Рассмотрим нелинейный элемент (рис.1.) такой, что при протекании через него тока в направлении от $A$ к $B$ зависимость напряжения $U_{AB}$ от силы тока $I$ описывается формулой $$U_{AB}=U_1+\displaystyle\frac{A}{I}{,} $$ где $U_1>0$ и $A>0$.  Если сила тока, текущего через элемент, равна нулю, то напряжение на нём может принимать любые значения. В противоположном направлении электрический ток протекать не может. На рис.2 качественно представлена ВАХ нелинейного элемента. В данной задаче рассматриваются две электрические цепи, содержащие данный нелинейный элемент.
$\textbf{Часть 1.}$ Электрическая цепь, схема которой приведена на рис.3, состоит из источника постоянного напряжения с пренебрежимо малым внутренним сопротивлением, резистора с сопротивлением $R$ и нелинейного элемента с известными параметрами $U_1$ и $A$.
$\textbf{Часть 2.}$ Электрическая цепь, схема которой приведена на рис.4, состоит из источника постоянного напряжения $U_0$ с пренебрежимо малым внутренним сопротивлением, резистора с сопротивлением $R$, конденсатора ёмкостью $C=10~\text{мФ}$ и нелинейного элемента, для которого $U_1=2~\text{В}$.  Изначально конденсатор не заряжен. Затем в результате кратковременного внешнего воздействия в цепи начинает протекать электрический ток. На рис.5 ниже представлен график зависимости напряжения на конденсаторе $U_C$ от силы тока в цепи $I$.  Точка 1 соответствует моменту времени начала протекания тока, точка 2 – достижению максимального напряжения на конденсаторе, а пунктирная линия 23 – прекращению протекания в цепи электрического тока.
При каких значениях напряжения источника $U_0$ в цепи может протекать постоянный электрический ток?
Найдите $U_0$, $R$ и $A$.
Найдите количество теплоты $Q_R$, выделившееся на резисторе за все время протекания тока в цепи.
Определите время $\tau$, в течение которого в цепи протекал ток.
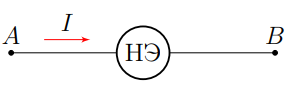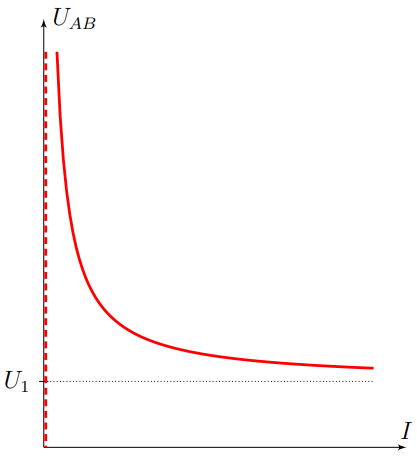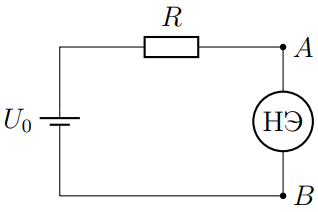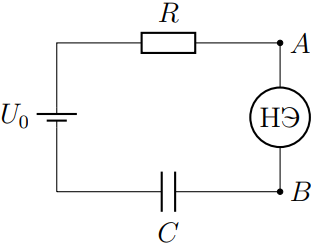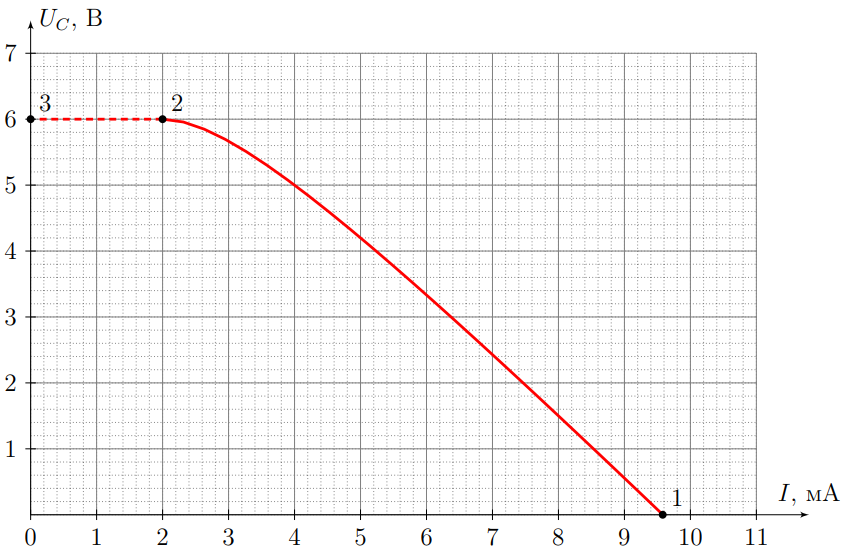
При каких значениях напряжения источника $U_0$ в цепи может протекать постоянный электрический ток?
Решение: Из второго закона Кирхгофа для цепи следует: $$U_0=IR+U_1+\displaystyle\frac{A}{I}{,} $$ откуда: $$I^2R-(U_0-U_1)I+A=0{.} $$ Для существования корней квадратного уравнения его дискриминант должен быть неотрицательным. Учитывая, что $I>0$, получим: $$U_0\geq{U_1+2\sqrt{AR}} $$

Найдите $U_0$, $R$ и $A$.
Решение: Из второго закона Кирхгофа для цепи получим: $$U_0=IR+U_1+\displaystyle\frac{A}{I}+U_C{,} $$ откуда: $$U_C=U_0-U_1-IR+\displaystyle\frac{A}{I}{.} $$ Пусть $I_1\approx{9{,}6~\text{мА}}$ – сила тока в цепи в точке 1. Тогда: $$I^2_1R-I_1(U_0-U_1)+A=0{.} $$ Пусть $U_{max}\approx{6~\text{В}}$ – максимальное напряжение на конденсаторе, а $I_2\approx{2~\text{мА}}$ – соответствующая ему сила тока в цепи. Максимум напряжения на конденсаторе соответствует минимуму выражения $IR+\frac{A}{I}$, достигающемуся при равенстве слагаемых, т.е $$I_2=\sqrt{\frac{A}{R}}{.} $$ Для $U_{max}$ находим: $$U_{max}=U_0-U_1-2\sqrt{AR} $$ Подставив $U_0-U_1=U_{max}+2\sqrt{AR}$ в уравнение относительно $I_1$, получим: $$I^2_1R-I_1U_{max}-2I_1\sqrt{AR}+A=0{.} $$ Выражая $A$ из уравнения относительно $I_2$: $$\left(I_1-I_2\right)^2R=I_1U_{max} $$ Получим ответы:
Ответ: $$R=\displaystyle\frac{I_1U_{max}}{\left(I_1-I_2\right)^2}\approx{997~\text{Ом}}\quad A=\displaystyle\frac{I_1I^2_2U_{max}}{\left(I_1-I_2\right)^2}\approx{3{,}99~\text{мВт}}\quad U_0=U_1+U_{max}+\displaystyle\frac{2I_1I_2U_{max}}{\left(I_1-I_2\right)^2}\approx{11{,}99~\text{В}} $$

Найдите количество теплоты $Q_R$, выделившееся на резисторе за все время протекания тока в цепи.
Решение: Перейдём к количеству теплоты, выделившемуся на резисторе. За малый промежуток времени $\Delta{t}$: $$\Delta{Q}_R=I^2R\Delta{t}=RI\Delta{q}_C=RCI\Delta{U}_C\Rightarrow{Q_R=RCS} $$ где $S$ – площадь под графиком $I(U_C)$ в процессе зарядки конденсатора. $$\large{\textbf{Первое решение}} $$ Найдём $S$ непосредственным вычислением, проведя касательную к графику в точке 1, а затем из площади трапеции вычтем площадь области между касательной и графиком. Получим: $$S\approx{(37{,}1-38{,}3)~\text{мВт}} $$ откуда: $$\large{\textbf{Второе решение}} $$ Данный результат может быть получен аналитически. Для этого заметим, что: $$Q_R=RC\int\limits_{0}^{U_{max}}IdU_C=RC\left(I_2U_{max}+\int\limits_{I_2}^{I_1}U_CdI\right) $$ Подставим зависимость $U_C(I)$ в подынтегральное выражение и получим: $$Q_R=RC\left(I_2U_{max}+\int\limits_{I_2}^{I_1}\left(U_0-U_1-IR+\displaystyle\frac{A}{I}\right)dI\right) $$ Интегрируя, находим:
Ответ: $$Q_R=(370-383)~\text{мДж} $$  $$\large{\textbf{Второе решение}} $$ Данный результат может быть получен аналитически. Для этого заметим, что: $$Q_R=RC\int\limits_{0}^{U_{max}}IdU_C=RC\left(I_2U_{max}+\int\limits_{I_2}^{I_1}U_CdI\right) $$ Подставим зависимость $U_C(I)$ в подынтегральное выражение и получим: $$Q_R=RC\left(I_2U_{max}+\int\limits_{I_2}^{I_1}\left(U_0-U_1-IR+\displaystyle\frac{A}{I}\right)dI\right) $$ Интегрируя, находим:
Ответ: $$Q_R=RC\left(I_2U_{max}+(U_0-U_1)(I_1-I_2)-\frac{R(I^2_1-I^2_2)}{2}-A\ln{\left(\frac{I_1}{I_2}\right)}\right)\approx{(376-377)~\text{мДж}} $$

Определите время $\tau$, в течение которого в цепи протекал ток.
Решение: $$\large{\textbf{Первое решение}} $$ Запишем закон сохранения энергии в системе: $$A_{ист}=Q_R+Q_{Н.Э}+W_C{,} $$ где $Q_R$ и $Q_{Н.Э}$ – количества теплоты, выделившиеся на резисторе и нелинейном элементе соответственно. Работа источника и энергия конденсатора равны соответственно: $$A_{ист}=U_0q_C=CU_0U_{max}\qquad W_C=\frac{CU^2_{max}}{2} $$ Рассмотрим малый промежуток времени $dt$. За это время на нелинейном элементе выделилось количество теплоты $dQ_\text{Н.Э}$, равное: $$dQ_{Н.Э}=U_{Н.Э}Idt=U_1Idt+Adt=U_1dq_C+Adt\Rightarrow{Q_{Н.Э}=CU_1U_{max}+A\tau} $$ Окончательно получим: $$\large{\textbf{Второе решение}} $$ Время $\tau$ можно также найти из дифференциального уравнения процесса зарядки конденсатора. Решая квадратное уравнение относительно $I$ получим: $$I=\cfrac{(U_0-U_1-U_C)\pm{\sqrt{(U_0-U_1-U_C)^2-4AR}}}{2R} $$ Графику зависимости $U_C(I)$ соответствует корень со знаком $+$. Введём переменную $V=U_0-U_1-U_C$. Тогда: $$I=\cfrac{V+\sqrt{V^2-4AR}}{2R} $$ Рассмотрим процесс зарядки конденсатора: $$\cfrac{dq_C}{dt}=C\cfrac{dU_C}{dt}=-C\cfrac{dV}{dt}=I $$ откуда: $$dt=-2RC\cfrac{dV}{V+\sqrt{V^2-4AR}} $$ Избавимся от иррациональности в знаменателе: $$dt=-\cfrac{C}{2A}\left(V-\sqrt{V^2-4AR}\right)dV $$ С учётом выражения для $U_{max}$, получим выражение для $\tau$: $$\tau=\cfrac{C}{2A}\int\limits_{2\sqrt{AR}}^{U_0-U_1}\left(V-\sqrt{V^2-4AR}\right)dV $$ Сразу вычислим первый интеграл: $$\int\limits_{2\sqrt{AR}}^{U_0-U_1}VdV=\frac{(U_0-U_1)^2-4AR}{2} $$ Для вычисления второго интеграла введём переменную $x=\cfrac{V}{2\sqrt{AR}}$ и получим: $$\int\limits_{2\sqrt{AR}}^{U_0-U_1}\sqrt{V^2-4AR}~dV=4AR\int\limits_1^{\frac{U_0-U_1}{2\sqrt{AR}}}\sqrt{x^2-1}dx $$ Рассматриваемый интеграл является табличным и равен: $$\int\sqrt{x^2-1}dx=\cfrac{x\sqrt{x^2-1}-\ln\left(x+\sqrt{x^2-1}\right)}{2}+C $$ откуда: $$4AR\int\limits_1^{\frac{U_0-U_1}{2\sqrt{AR}}}\sqrt{x^2-1}dx=\cfrac{(U_0-U_1)\sqrt{(U_0-U_1)^2-4AR}-4AR\ln\left(\cfrac{U_0-U_1+\sqrt{(U_0-U_1)^2-4AR}}{2\sqrt{AR}}\right)}{2} $$ Для $\tau$ окончательно имеем:
Ответ: $$\tau=\frac{C}{A}\left((U_0-U_1)U_{max}-RS-\frac{U^2_{max}}{2}\right)\approx{10{,}9\pm{1{,}6}}~\text{с} $$ Основная погрешность результата связана с определением $S$ графическим способом.  $$\large{\textbf{Второе решение}} $$ Время $\tau$ можно также найти из дифференциального уравнения процесса зарядки конденсатора. Решая квадратное уравнение относительно $I$ получим: $$I=\cfrac{(U_0-U_1-U_C)\pm{\sqrt{(U_0-U_1-U_C)^2-4AR}}}{2R} $$ Графику зависимости $U_C(I)$ соответствует корень со знаком $+$. Введём переменную $V=U_0-U_1-U_C$. Тогда: $$I=\cfrac{V+\sqrt{V^2-4AR}}{2R} $$ Рассмотрим процесс зарядки конденсатора: $$\cfrac{dq_C}{dt}=C\cfrac{dU_C}{dt}=-C\cfrac{dV}{dt}=I $$ откуда: $$dt=-2RC\cfrac{dV}{V+\sqrt{V^2-4AR}} $$ Избавимся от иррациональности в знаменателе: $$dt=-\cfrac{C}{2A}\left(V-\sqrt{V^2-4AR}\right)dV $$ С учётом выражения для $U_{max}$, получим выражение для $\tau$: $$\tau=\cfrac{C}{2A}\int\limits_{2\sqrt{AR}}^{U_0-U_1}\left(V-\sqrt{V^2-4AR}\right)dV $$ Сразу вычислим первый интеграл: $$\int\limits_{2\sqrt{AR}}^{U_0-U_1}VdV=\frac{(U_0-U_1)^2-4AR}{2} $$ Для вычисления второго интеграла введём переменную $x=\cfrac{V}{2\sqrt{AR}}$ и получим: $$\int\limits_{2\sqrt{AR}}^{U_0-U_1}\sqrt{V^2-4AR}~dV=4AR\int\limits_1^{\frac{U_0-U_1}{2\sqrt{AR}}}\sqrt{x^2-1}dx $$ Рассматриваемый интеграл является табличным и равен: $$\int\sqrt{x^2-1}dx=\cfrac{x\sqrt{x^2-1}-\ln\left(x+\sqrt{x^2-1}\right)}{2}+C $$ откуда: $$4AR\int\limits_1^{\frac{U_0-U_1}{2\sqrt{AR}}}\sqrt{x^2-1}dx=\cfrac{(U_0-U_1)\sqrt{(U_0-U_1)^2-4AR}-4AR\ln\left(\cfrac{U_0-U_1+\sqrt{(U_0-U_1)^2-4AR}}{2\sqrt{AR}}\right)}{2} $$ Для $\tau$ окончательно имеем:
Ответ: $$\tau=\cfrac{C\left((U_0-U_1)^2-4AR-(U_0-U_1)\sqrt{(U_0-U_1)^2-4AR}+4AR\ln\left(\cfrac{U_0-U_1+\sqrt{(U_0-U_1)^2-4AR}}{2\sqrt{AR}}\right)\right)}{4A}\approx{10{,}9~\text{с}} $$
Темы:
T, Цепи, Нелинейный элемент, Цепь с конденсатором, Всероссийские